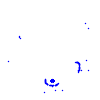
Particle: pion